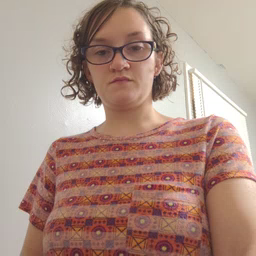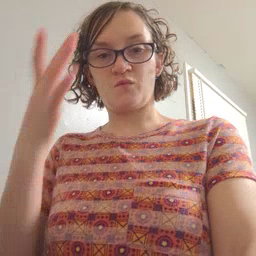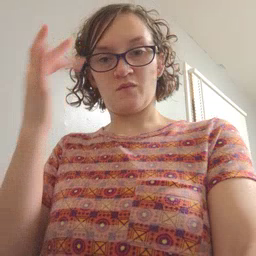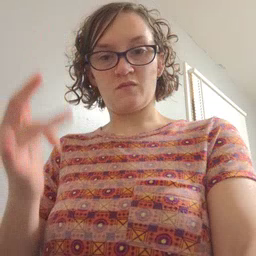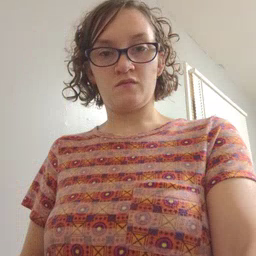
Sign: why